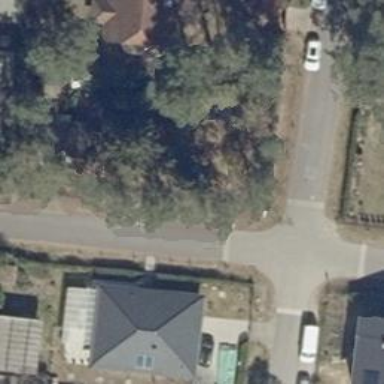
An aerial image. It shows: Traffic calming table.